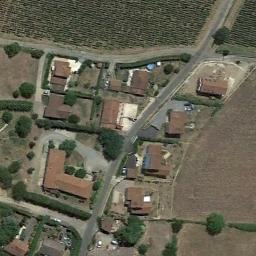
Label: medium_residential